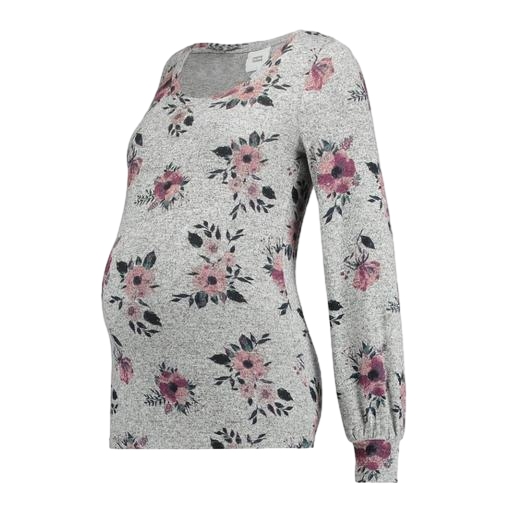
pink poppy maternity/nursing top, multicolor maternity oatmeal twist front jersey tee, gray floral-print blouse, white background